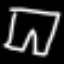
Label: pants